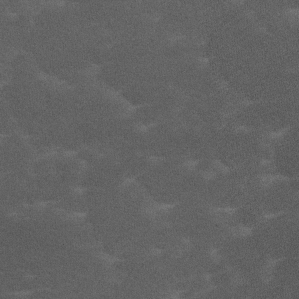
Label: non_frost